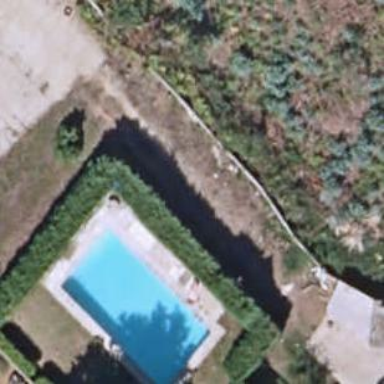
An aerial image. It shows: Swimming pool located in leisure land.